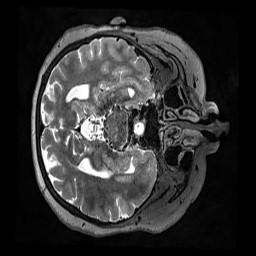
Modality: T2w
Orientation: axial
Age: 58
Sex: female
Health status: ill
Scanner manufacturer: siemens
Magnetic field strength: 3 T
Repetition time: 3.2 s
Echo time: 0.564 s